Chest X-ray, PA view. Patient: 58 years old, sex M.
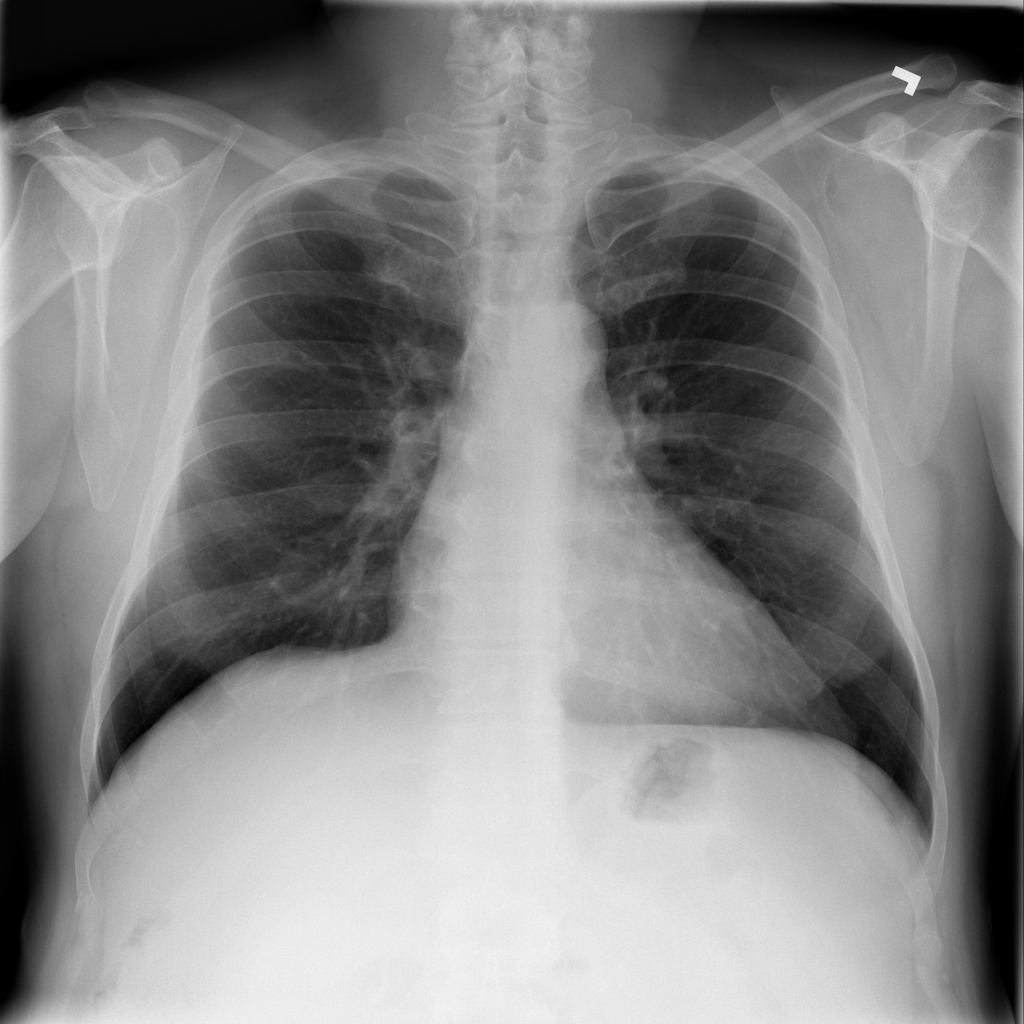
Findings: No Finding